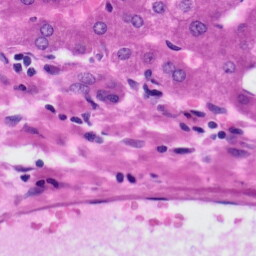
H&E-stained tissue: Liver